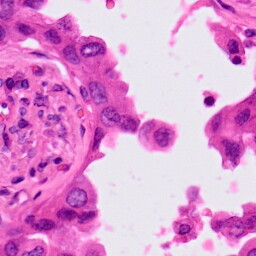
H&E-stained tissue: Lung